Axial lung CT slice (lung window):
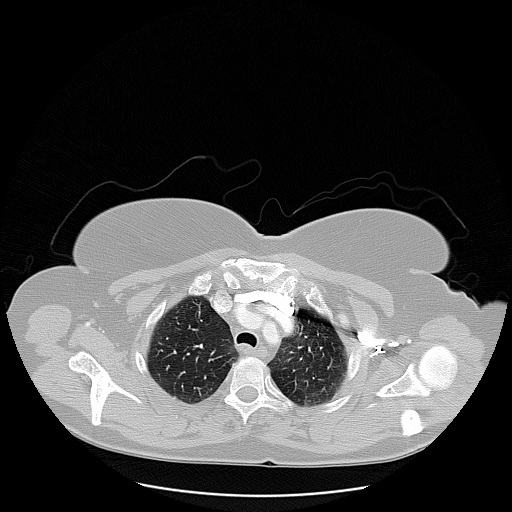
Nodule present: no